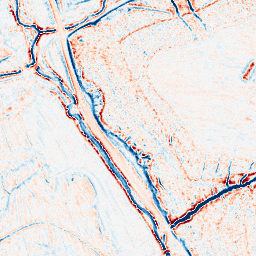
Category: edge_preserving
Decomposition family: bilateral
Decomposition parameters: d: 9
sigma_color: 50
sigma_space: 25
Upsampling method: sinc_hamming
Upsampling parameters: scale: 2
kernel_size: 16
Upsampling scale: 2